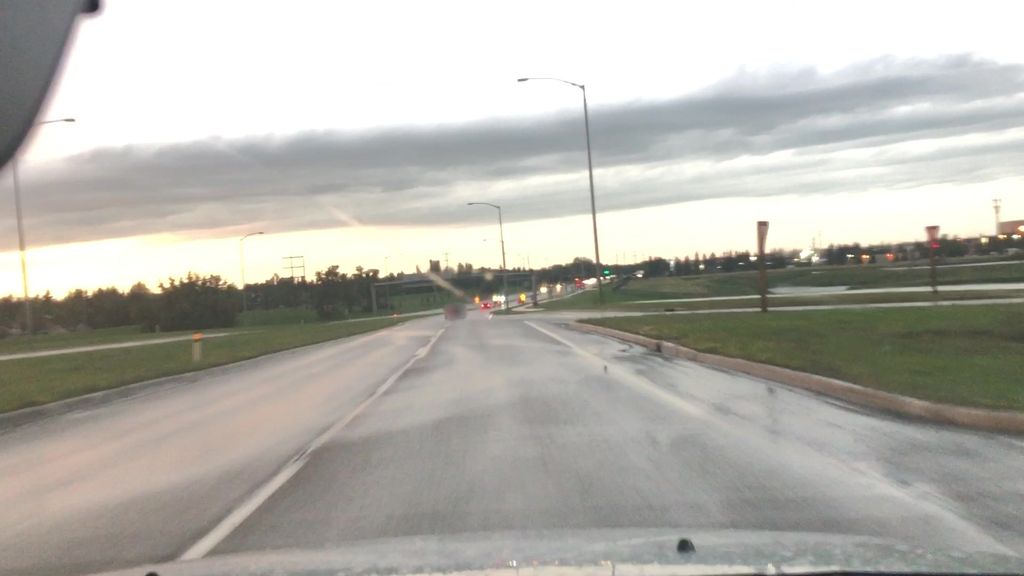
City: edmonton